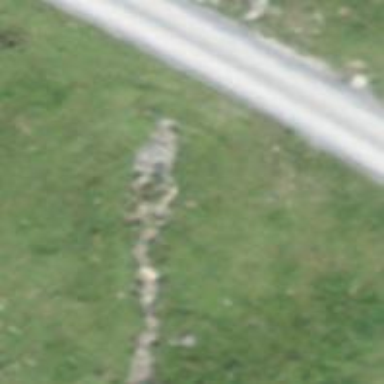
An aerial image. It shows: Culvert tunnel.